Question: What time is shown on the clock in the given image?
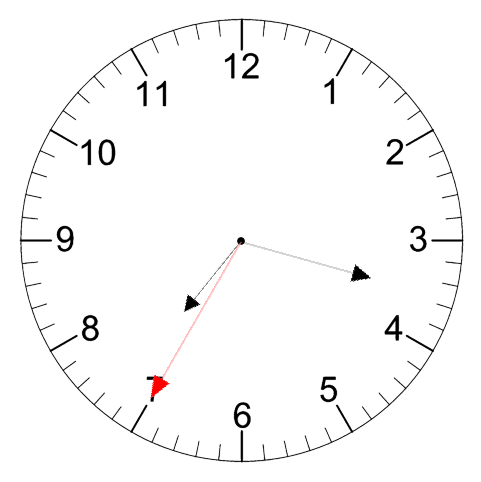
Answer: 07:17:35